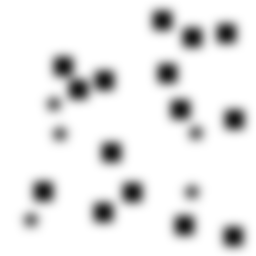
Squares: 15
Triangles: 0
Stars: 5
Total shapes: 20